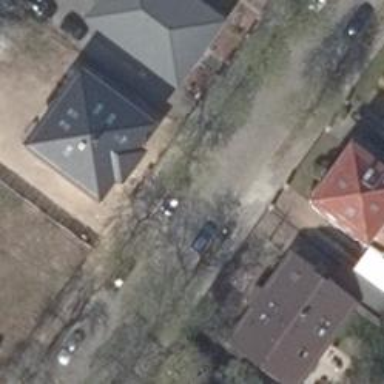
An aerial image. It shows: Residential road with sidewalks on both sides.